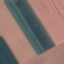
Land use / land cover: AnnualCrop